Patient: sex M, age 57
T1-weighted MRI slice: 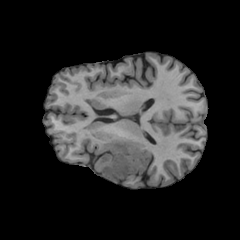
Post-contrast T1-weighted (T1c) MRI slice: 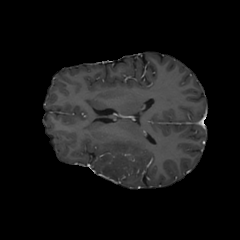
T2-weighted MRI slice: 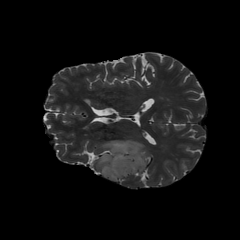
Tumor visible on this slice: yes
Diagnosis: Astrocytoma, IDH-wildtype
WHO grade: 2